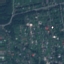
Label: Residential